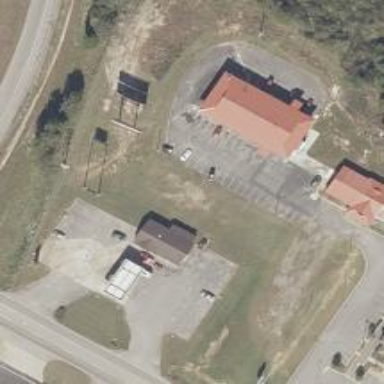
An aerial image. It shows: Convenience shop.